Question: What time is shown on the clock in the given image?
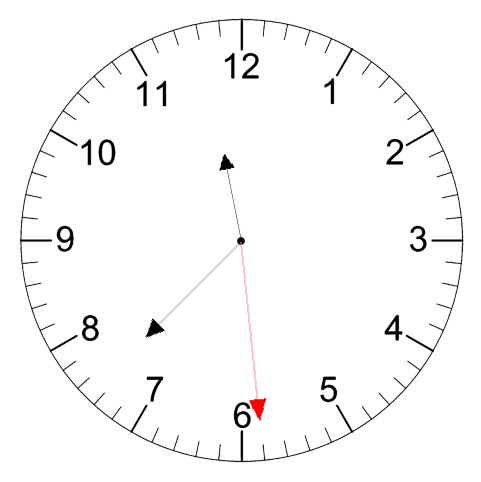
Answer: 11:37:29